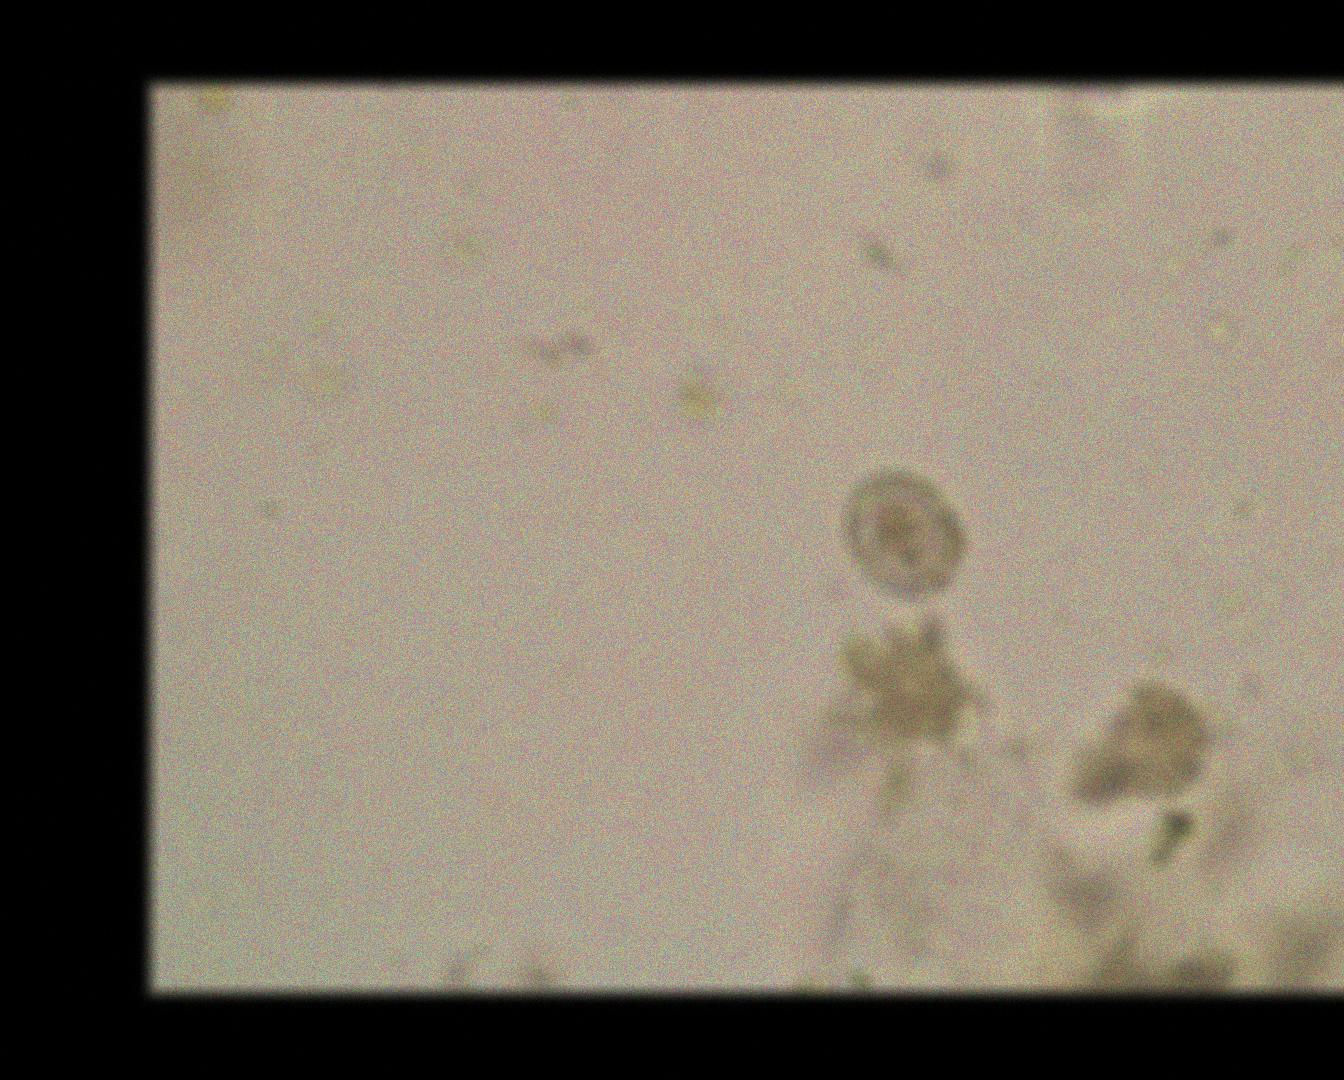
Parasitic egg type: Hymenolepis nana